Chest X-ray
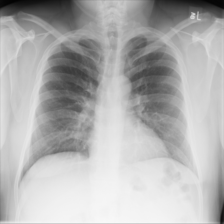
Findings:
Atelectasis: negative
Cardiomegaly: negative
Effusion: negative
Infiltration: negative
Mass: negative
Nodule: negative
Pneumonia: negative
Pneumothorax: negative
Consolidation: negative
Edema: negative
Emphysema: negative
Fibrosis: negative
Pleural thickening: negative
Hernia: negative